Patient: sex M, age 76
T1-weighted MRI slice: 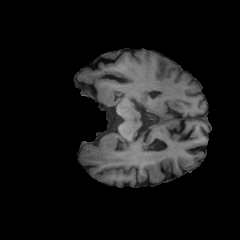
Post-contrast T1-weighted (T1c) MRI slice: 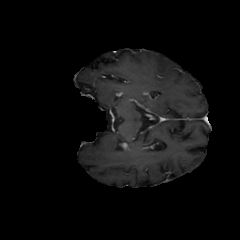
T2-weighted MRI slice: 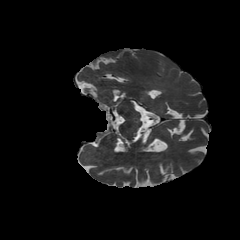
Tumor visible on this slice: yes
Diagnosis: Glioblastoma, IDH-wildtype
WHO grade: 4